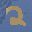
Label: 2